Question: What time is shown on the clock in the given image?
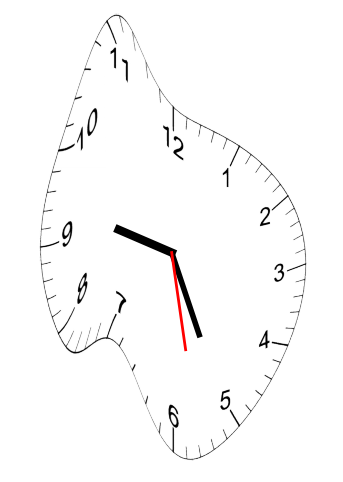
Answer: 09:25:28